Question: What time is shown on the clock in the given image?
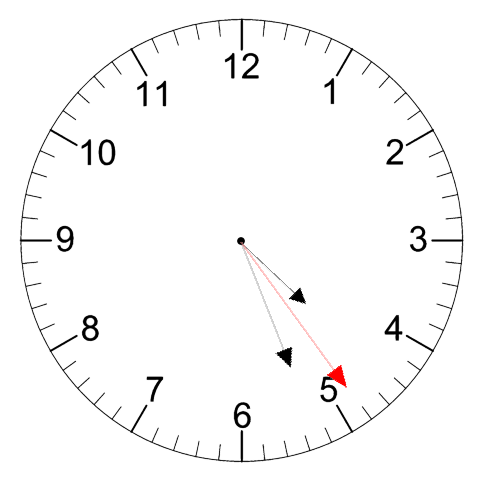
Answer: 04:26:24